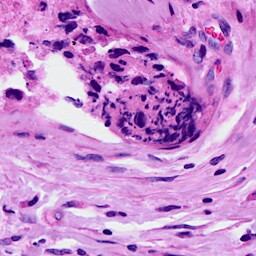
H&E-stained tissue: Breast